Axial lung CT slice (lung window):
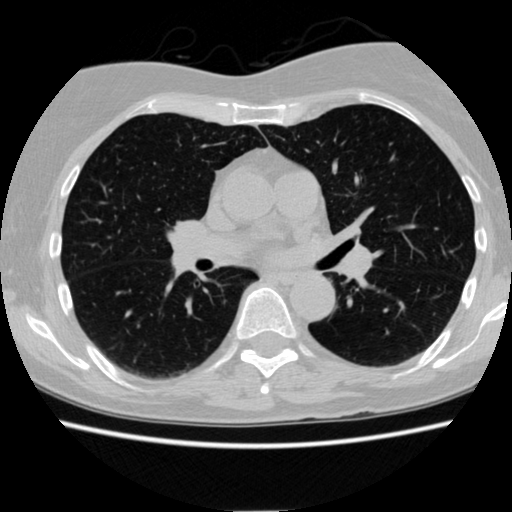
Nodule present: no